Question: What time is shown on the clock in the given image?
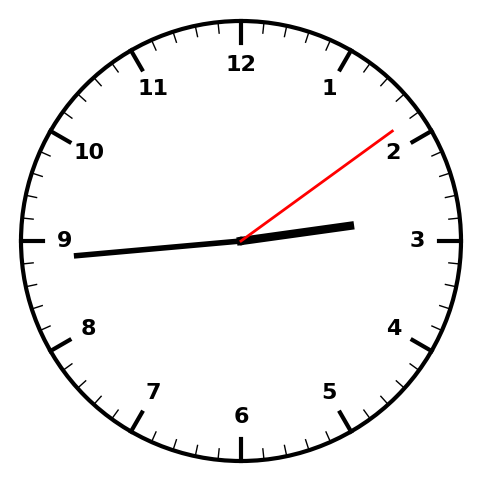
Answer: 02:44:09